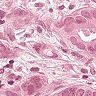
Metastatic tissue present: yes